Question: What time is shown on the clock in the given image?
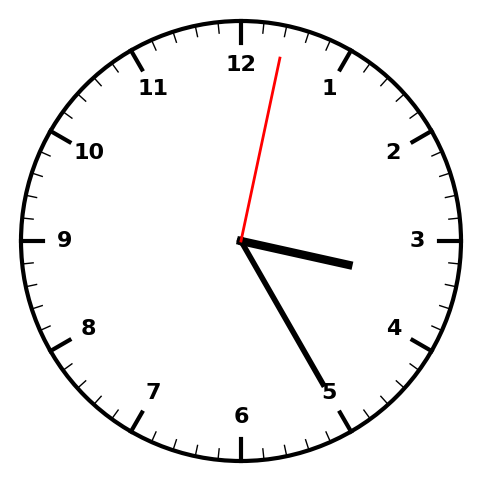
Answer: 03:25:02